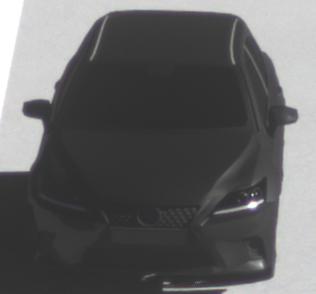
Make: Lexus
Model: CT 200h
Detailed model: CT (A10)
Model produced from: 2014/03
Model produced until: 2017/10
Doors: 5
Color: black
Road condition: dry road
Daytime: midday
Contrast: high contrast